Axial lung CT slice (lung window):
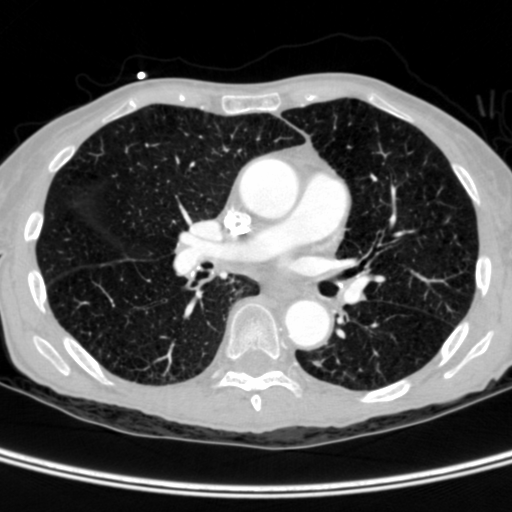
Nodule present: yes
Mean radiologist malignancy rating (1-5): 2.333